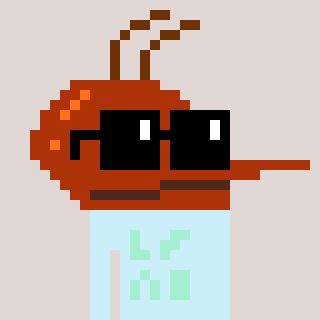
a pixel art character with square black sunglasses, a mosquito-shaped head and a cold-colored body on a warm background